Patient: sex M, age 52
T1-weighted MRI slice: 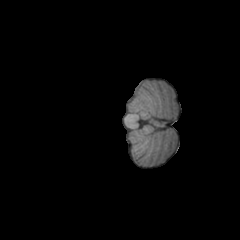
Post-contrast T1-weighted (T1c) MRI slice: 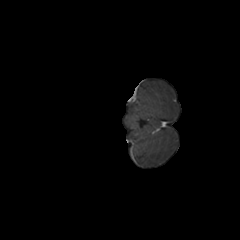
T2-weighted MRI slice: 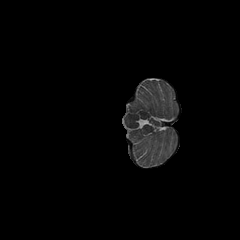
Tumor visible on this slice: no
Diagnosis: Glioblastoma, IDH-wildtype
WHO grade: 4